Chest X-ray:
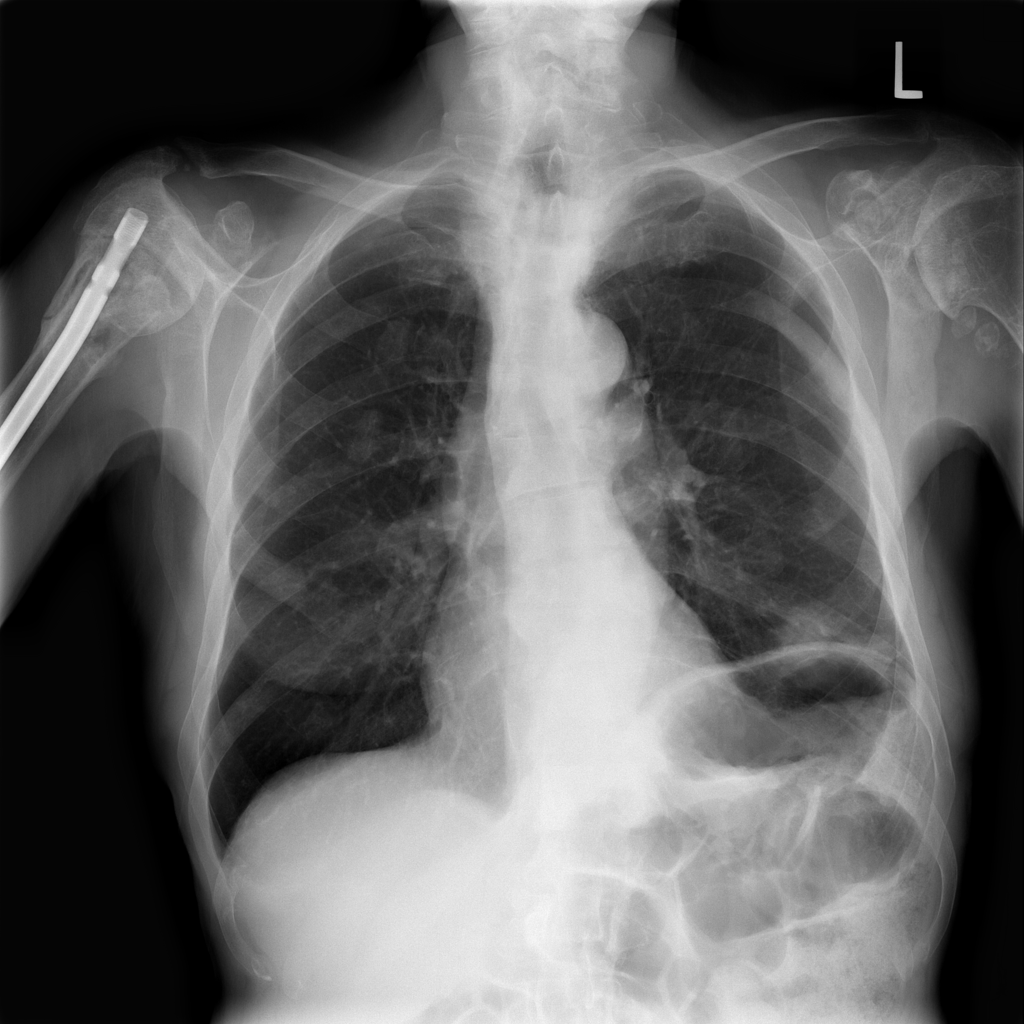
Findings: Consolidation, Nodule, Fracture
No abnormal finding: no